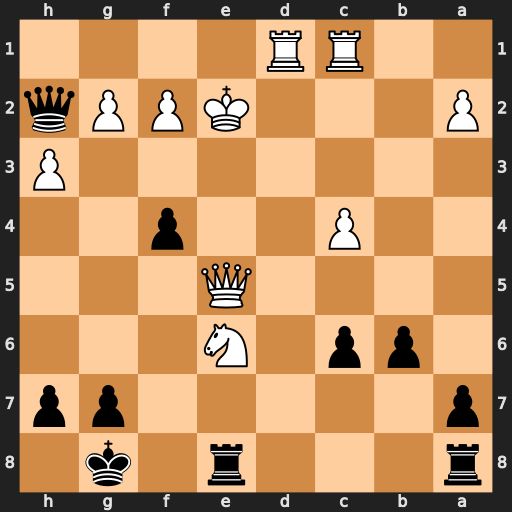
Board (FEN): r3r1k1/p5pp/1pp1N3/4Q3/2P2p2/7P/P3KPPq/2RR4
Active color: b
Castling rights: -
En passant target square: -
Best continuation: f3+ Kxf3 Qxe5